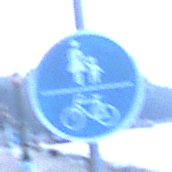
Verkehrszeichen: GemeinsamerGehUndRadweg
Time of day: Dawn
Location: Outdoor (Urban)
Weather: PartlyCloudy
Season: NotSpecified
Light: Natural